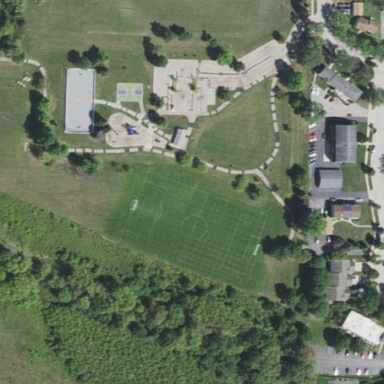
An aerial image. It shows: Soccer pitch for leisureland activities.